Question: I'm using the following structure:
(Layer) "Base Layer" -->
(Sub-State) "Jump_Fall_Roll" -->
(State) "Roll"
'''
static int rollState = Animator.StringToHash("What to put here??");
private Animator anim;
private AnimatorStateInfo currentBaseState;
void Start ()
{
anim = GetComponent<Animator>();
}
void FixedUpdate ()
{
currentBaseState = anim.GetCurrentAnimatorStateInfo(0);
if (currentBaseState.nameHash == rollState) {
Debug.Log ("ROLL nameHash worked"); //Not working
}
if (currentBaseState.IsName("Roll")) {
Debug.Log ("ROLL IsName worked"); //Working.......
}
}
'''
I tryed every possible combinaison of parents/states for the nameHash, but it never worked...
> The name should be in the form Layer.Name, for example "Base.Idle".
<URL>
So, why is my first case not working? And how can the second case work??
I'm really confused.
Screenshot of my Animator view

I did try 'static int rollState = Animator.StringToHash("Base Layer.Roll");'
Then 'Debug.Log (currentBaseState.nameHash + ", " + rollState);'
Will output
> <PHONE>, -<PHONE>
When I'm in the roll state.
rollState NEVER = currentBaseState.nameHash.
I did test this with the Idle state, which works perfectly like this :
'static int rollState = Animator.StringToHash("Base Layer.Idle");'
I can't see what the structure is for sub-states, really frustrating.
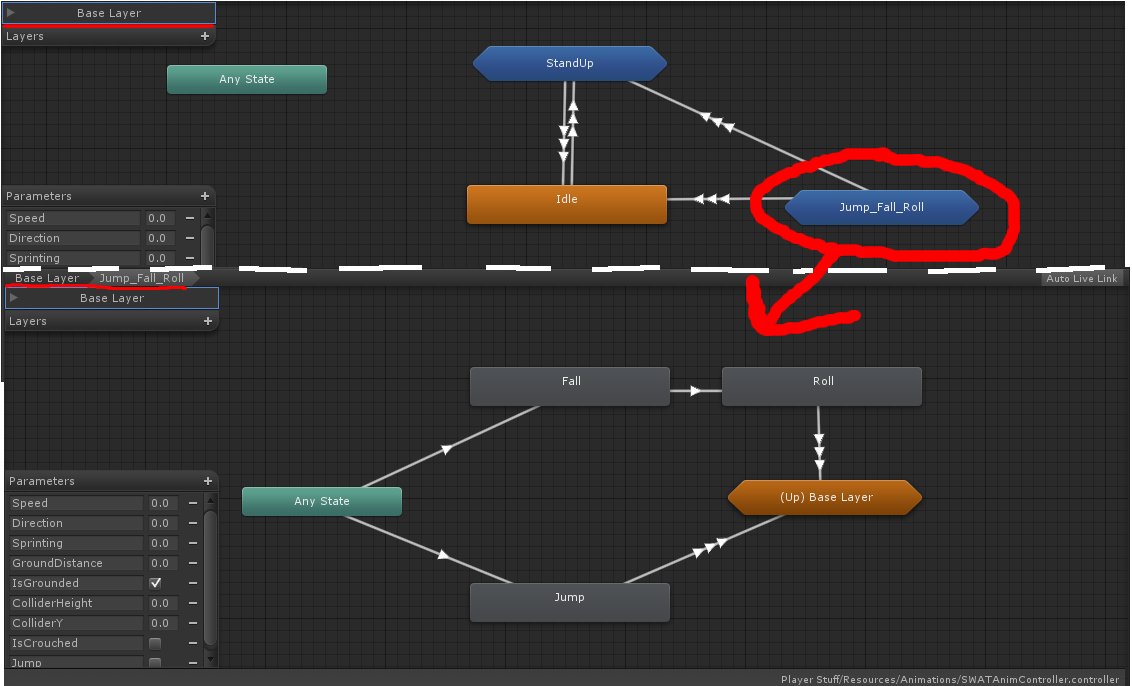
Answer: I seriously have no Idea what changed in my project, but I tryed
'''
static int rollState = Animator.StringToHash ("Jump_Fall_Roll.Roll");
'''
again (I had tested it before I post this question and spend hours trying to resolve it) and it managed to work..........
I did not test for nested Sub-States.
Thank you to those who tryed to help me